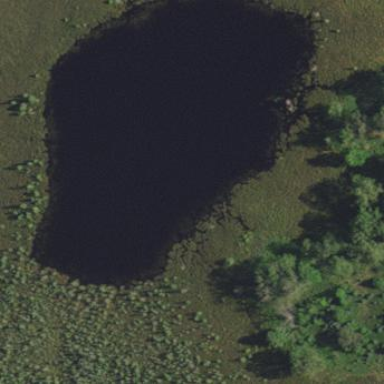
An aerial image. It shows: Pond surrounded by natural water.